Question: I have tried to make text effect with mask in SVG. All is fine with other browsers, but Opera and Safari doesn't show the effect at all (please see the image below). The effect is the white area inside characters.
I assume that Opera 12.02 and Safari 5.1.7 has support for masks, because <URL> is shown normally in them.
I jsfiddled my problematic page:
<URL>
Mask is created using this code:
'''
<defs>
<text id="text" font-family="Times" font-size="480">Va</text>
<mask id="myMask" maskUnits="objectBoundingBox">
<use xlink:href="#text" fill="#FFFFFF" stroke="#000000" stroke-width="20"
stroke-linecap="square" stroke-linejoin="miter" stroke-miterlimit="40"/>
</mask>
</defs>
<use x="40" y="370" xlink:href="#text" fill="white" stroke="black"
stroke-width="24" mask="url(#myMask)" stroke-linecap="square"
stroke-linejoin="miter" stroke-miter-limit="1000"/>
'''
Also for some reason when I press Run in Jsfiddle using Opera, the texts changes to black. Other browsers accept well pressing Run.

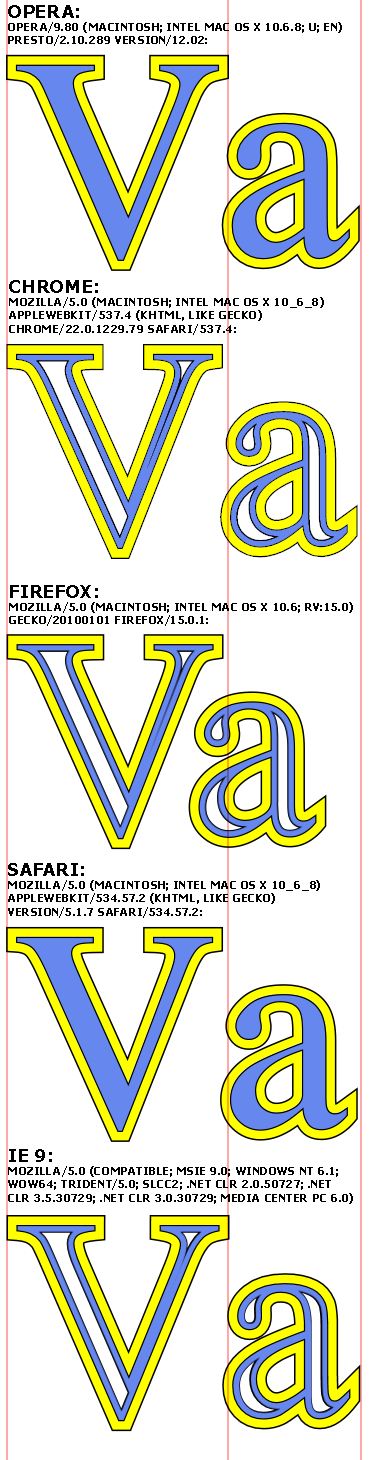
Answer: Filed that as Opera bug CORE-48922. The spec is a little bit unclear on the effects of the generated "additional transform" that the x,y attributes on the <use> elements contribute to wrt the boundingbox.
Anyway, you can work around the issue by not using x,y attributes on the <use> elements, instead moving the translation up to the parent <g> element (also good from a don't-repeat-yourself standpoint).
So, what you should end up with is something like <URL>.